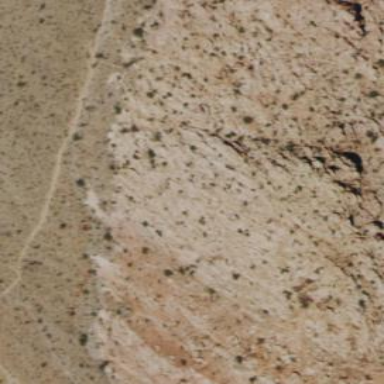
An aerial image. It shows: Brown cliff in natural setting.